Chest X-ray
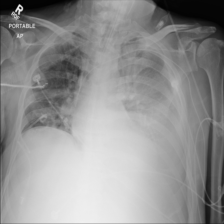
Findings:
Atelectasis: negative
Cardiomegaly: negative
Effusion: positive
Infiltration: negative
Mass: negative
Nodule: negative
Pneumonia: negative
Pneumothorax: negative
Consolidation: negative
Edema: negative
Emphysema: negative
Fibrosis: negative
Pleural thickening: negative
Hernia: negative